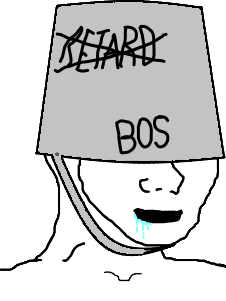
Label: 5_Brainlet